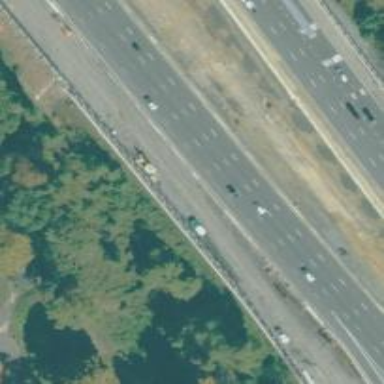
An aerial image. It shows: Motorway junction.